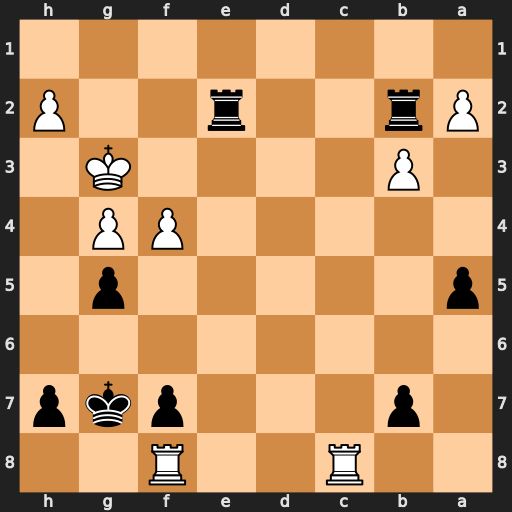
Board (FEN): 2R2R2/1p3pkp/8/p5p1/5PP1/1P4K1/Pr2r2P/8
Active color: b
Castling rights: -
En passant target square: -
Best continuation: Re3#